Field crop: tomato
Growth stage: 2
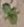
Species: solanum